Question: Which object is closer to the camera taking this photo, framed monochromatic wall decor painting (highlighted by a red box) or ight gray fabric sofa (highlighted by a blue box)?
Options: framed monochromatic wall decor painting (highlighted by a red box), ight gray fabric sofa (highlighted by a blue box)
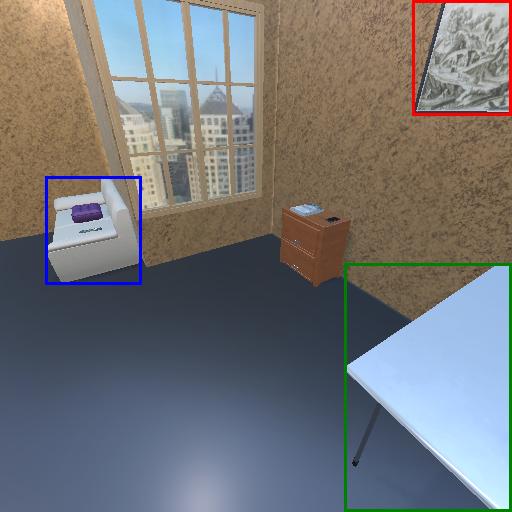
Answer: framed monochromatic wall decor painting (highlighted by a red box)